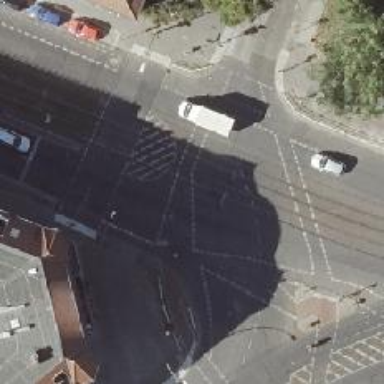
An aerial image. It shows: Tram crossing on the railway.